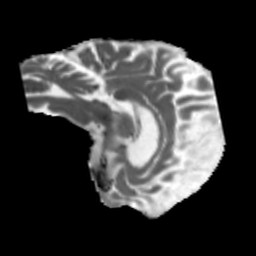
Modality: MD
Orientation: sagittal
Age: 60
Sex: male
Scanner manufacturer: siemens
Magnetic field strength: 3 T
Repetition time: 5.47 s
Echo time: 0.0854 s